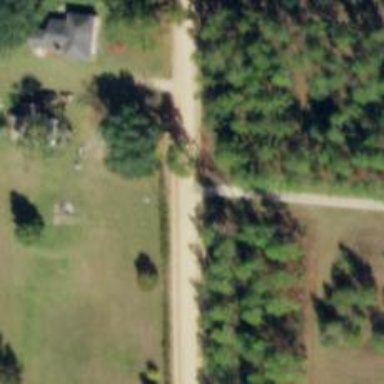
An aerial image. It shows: Unclassified road.